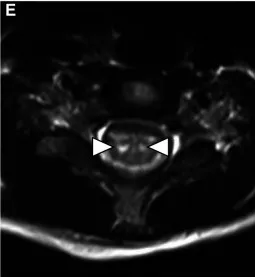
Sagittal and axial T2-weighted images of the spine (D and E) show evolution of the previous spinal cord signal abnormality with development of focal areas of myelomalacia in the anterior horn cells (white arrowheads).
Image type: radiology (mri)